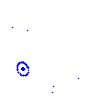
Particle: kaon